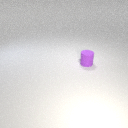
small purple rubber cylinder